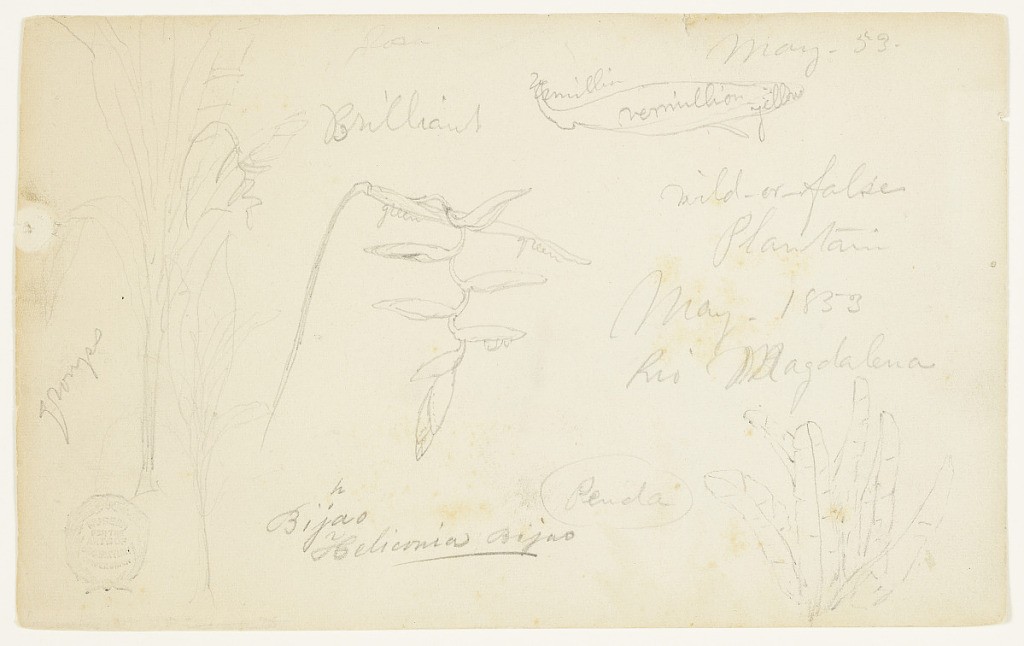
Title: Botanical Sketches from the Rio Magdalena, Colombia
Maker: Frederic Edwin Church, American, 1826–1900
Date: May 1853
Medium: Graphite on white wove paper
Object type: Drawing
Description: Botanical studies showing views of multiple plants near the Magdalena River, Colombia, including wild plantain and heliconia bihai (also known as red palulu). At left, a group of leaves or stalks are shown beside a string of vibrant red heliconia bihai buds, visible at center. Plantain tree visible lower right.